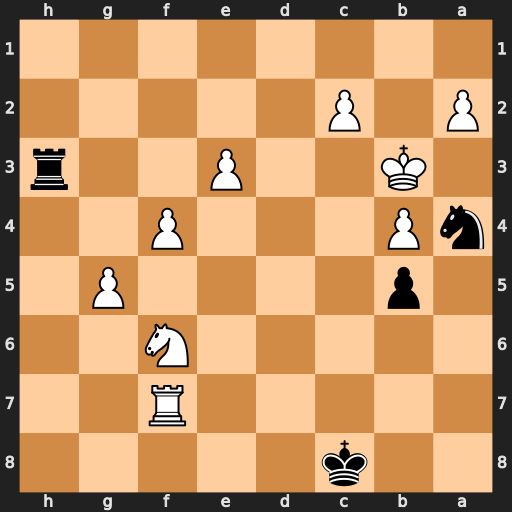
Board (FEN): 2k5/5R2/5N2/1p4P1/nP3P2/1K2P2r/P1P5/8
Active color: b
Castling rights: -
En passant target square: -
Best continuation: Rxe3+ c3 Rxc3#